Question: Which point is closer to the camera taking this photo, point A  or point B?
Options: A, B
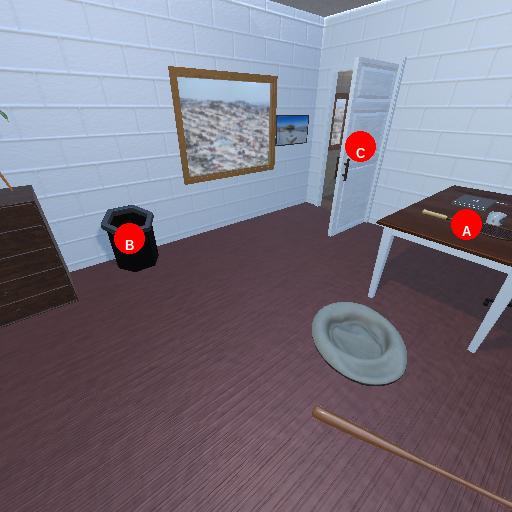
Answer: A